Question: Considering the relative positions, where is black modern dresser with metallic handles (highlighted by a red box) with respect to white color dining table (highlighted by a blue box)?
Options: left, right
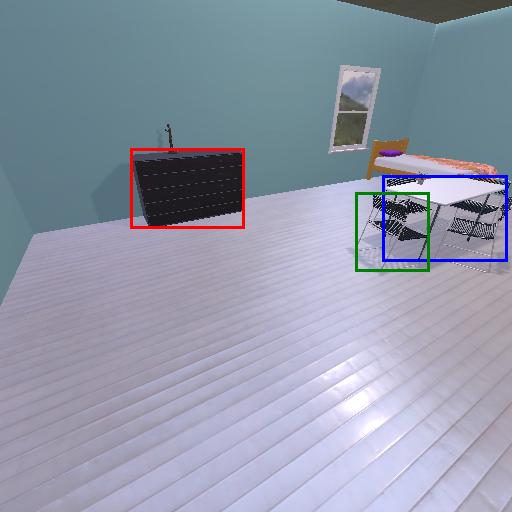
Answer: left